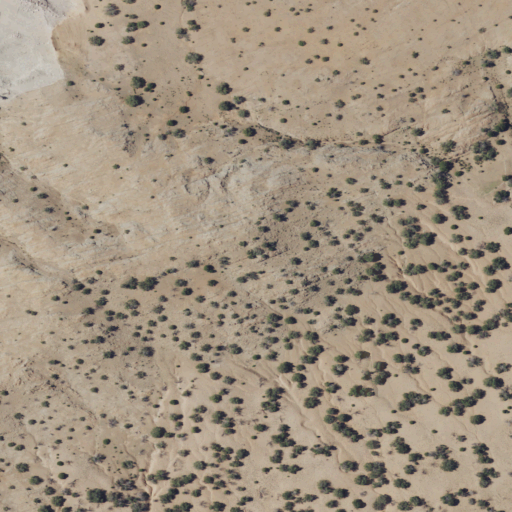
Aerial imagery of mountain in New Mexico named Cerrito Viejo containing shrub, evergreen forest, and grassland